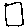
Label: square